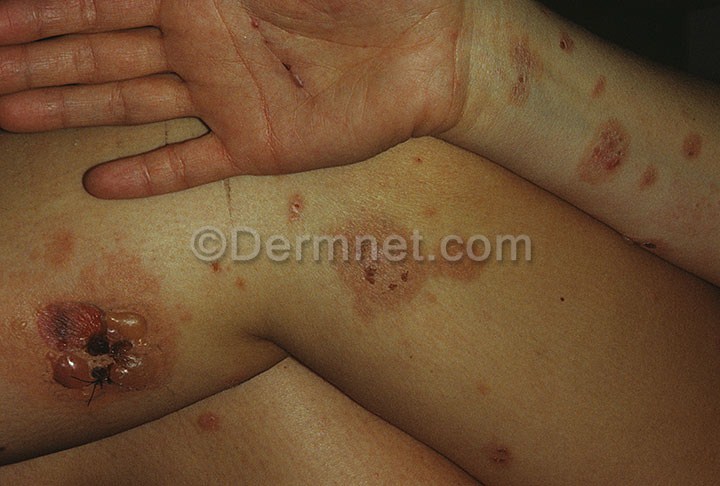
Disease: Bullous Disease Photos